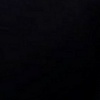
Label: space